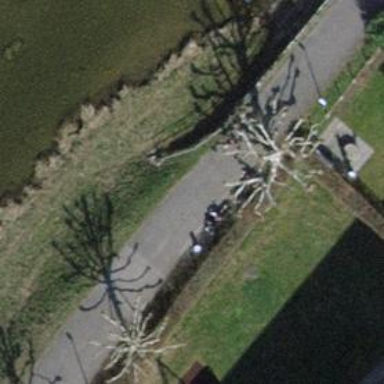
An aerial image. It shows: Brown bench.